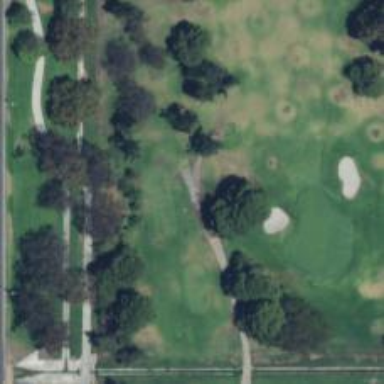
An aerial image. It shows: Path for golf carts.